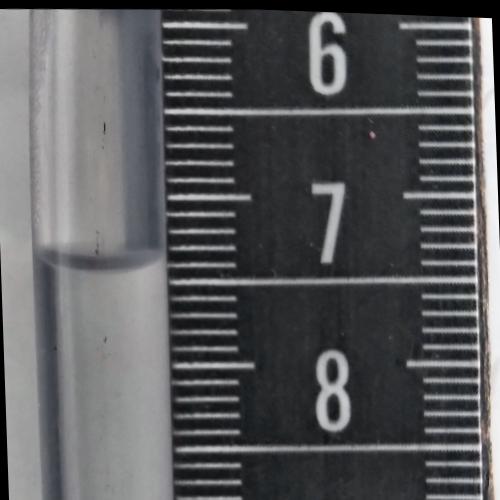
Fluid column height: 7.4 cm